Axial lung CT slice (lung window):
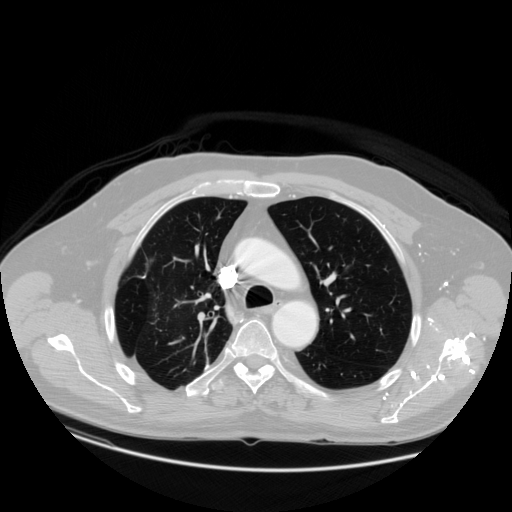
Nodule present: no